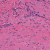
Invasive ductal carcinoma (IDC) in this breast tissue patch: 0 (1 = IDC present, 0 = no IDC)